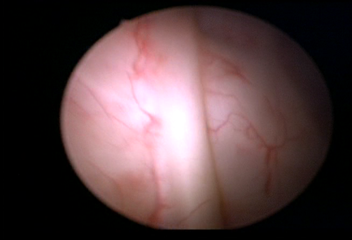
Modality: WLC
Class: Normal mucosa
Bladder cancer association: No